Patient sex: M
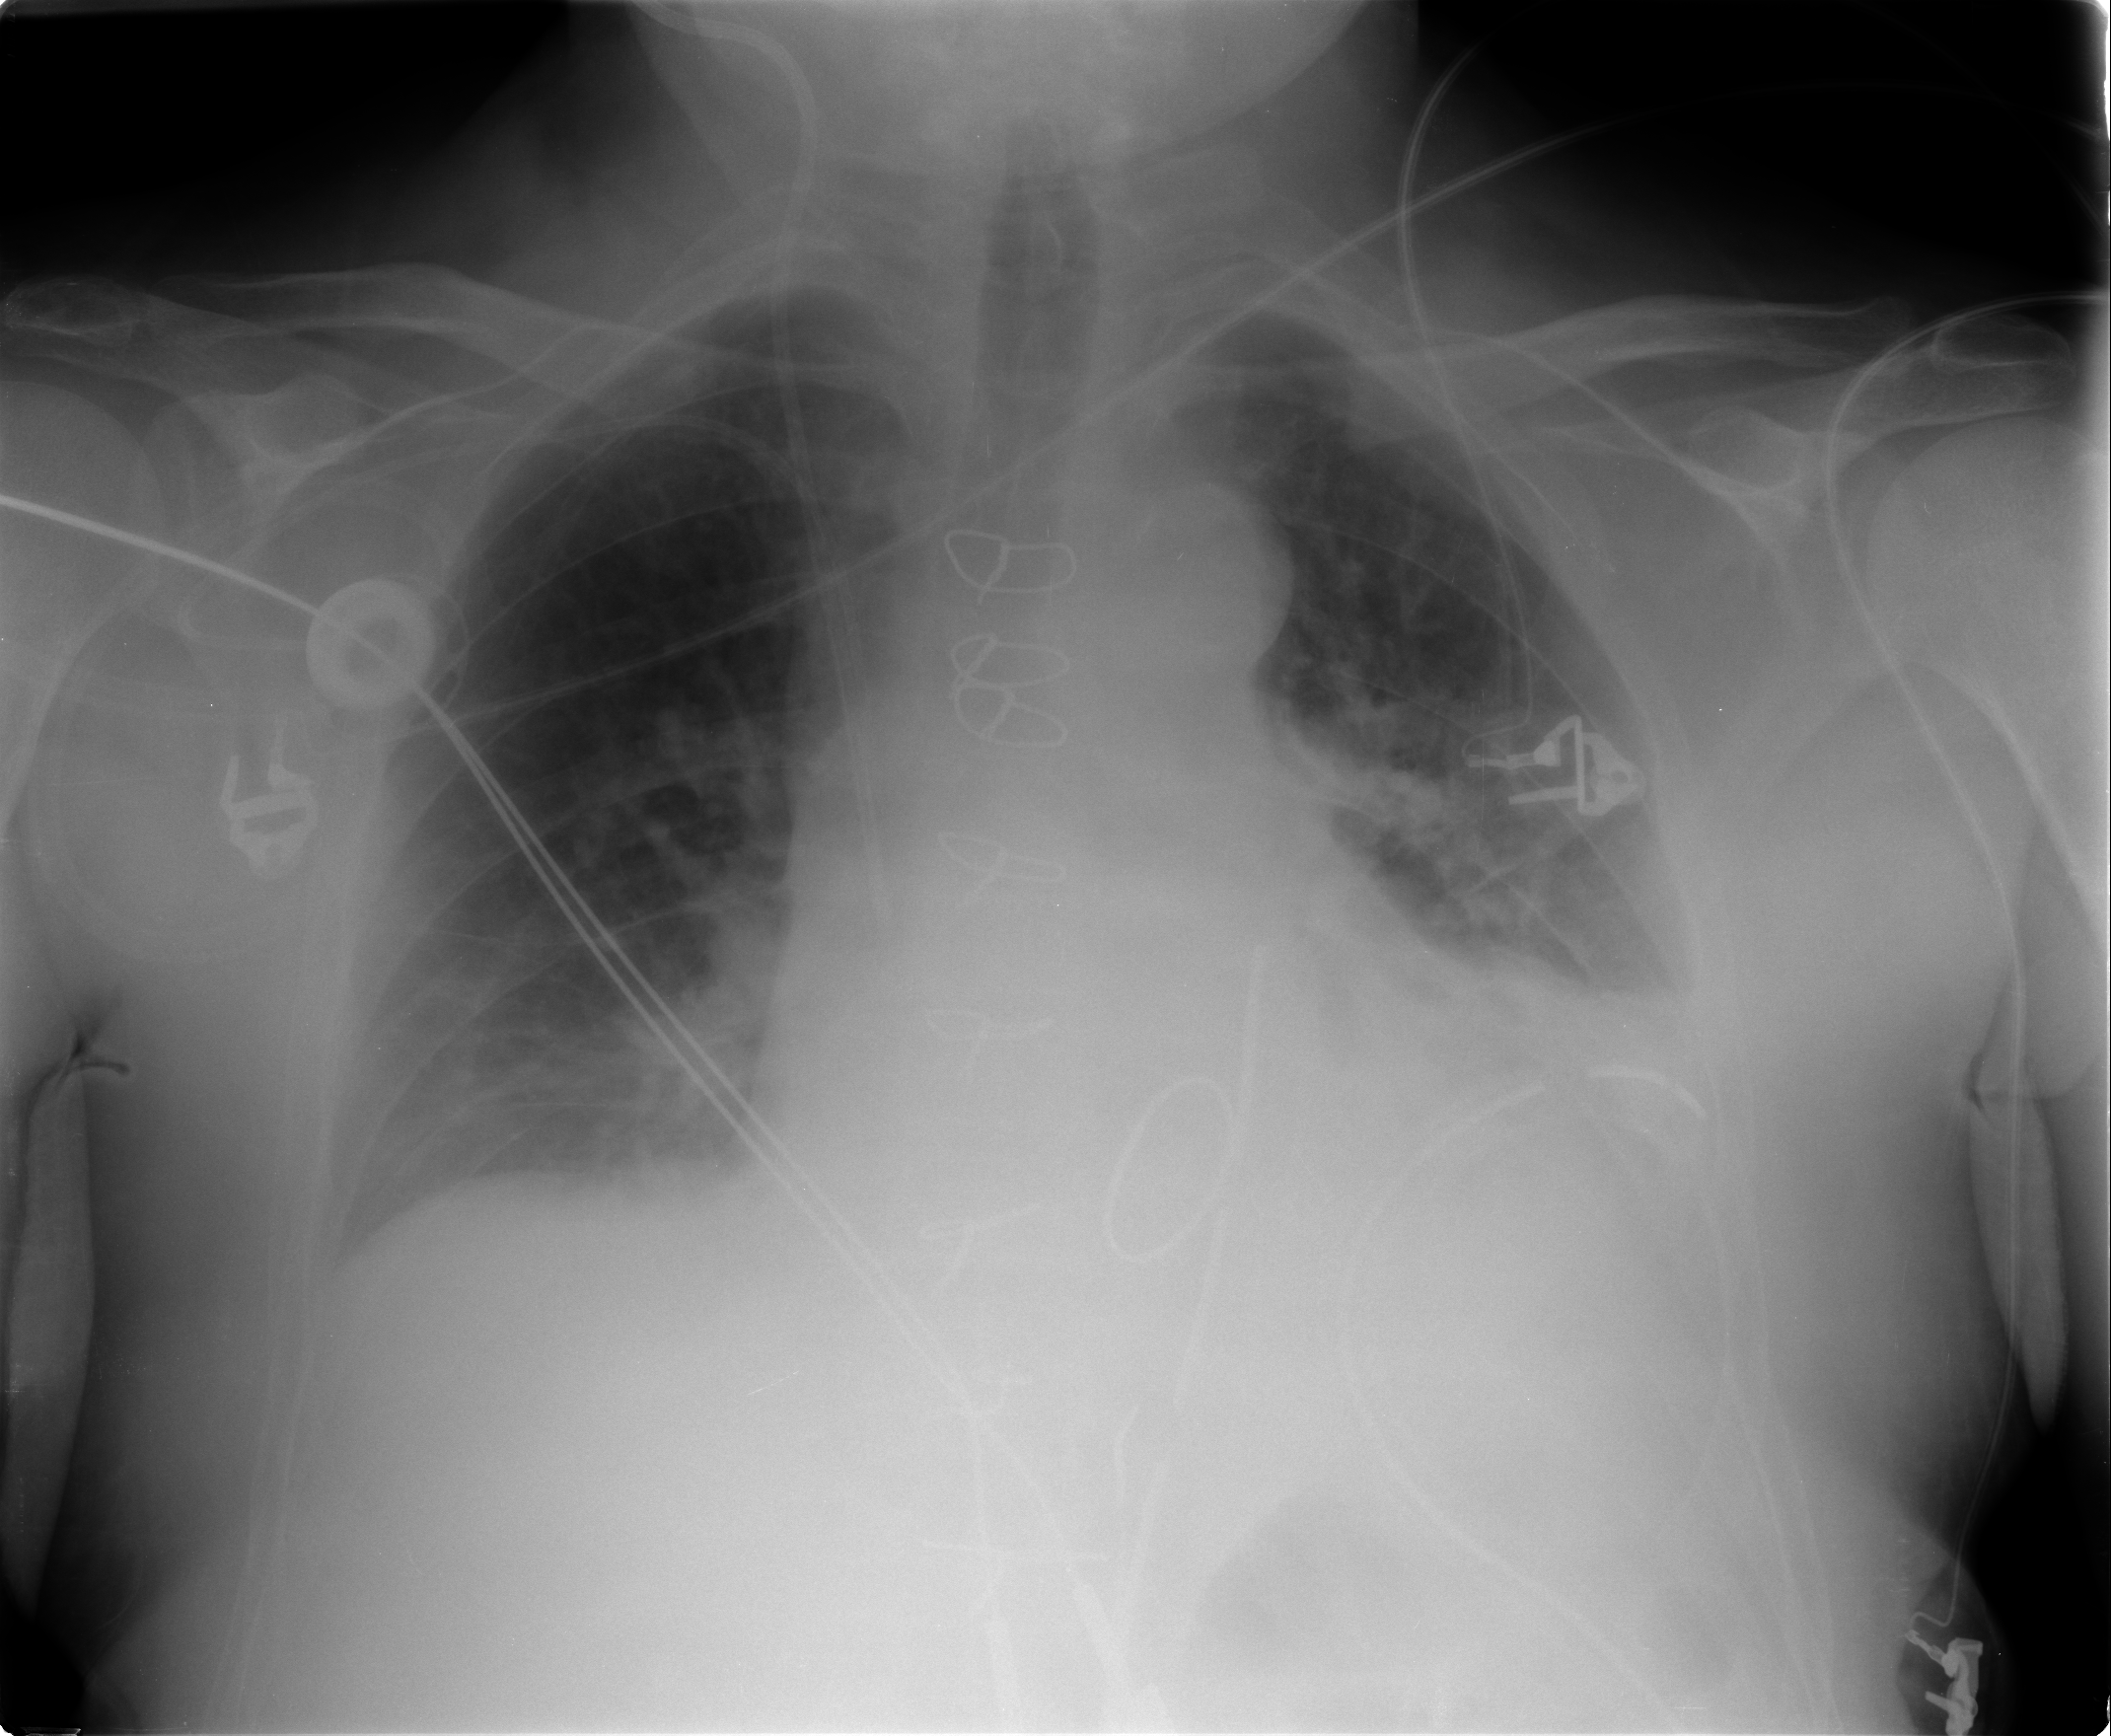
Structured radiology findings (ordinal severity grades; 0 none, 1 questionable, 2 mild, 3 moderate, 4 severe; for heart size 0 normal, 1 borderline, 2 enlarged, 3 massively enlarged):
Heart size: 2
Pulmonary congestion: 1
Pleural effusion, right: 0
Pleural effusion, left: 2
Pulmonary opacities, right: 0
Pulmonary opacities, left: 2
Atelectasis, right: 0
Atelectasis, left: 2